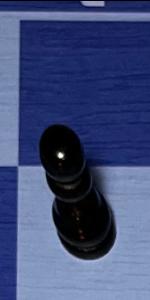
Label: Pawn_Black